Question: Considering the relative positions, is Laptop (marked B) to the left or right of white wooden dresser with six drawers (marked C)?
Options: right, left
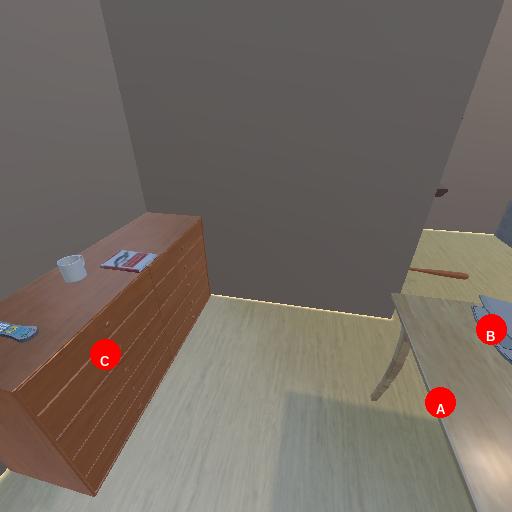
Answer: right